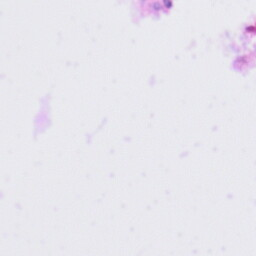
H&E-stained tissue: Tonsil